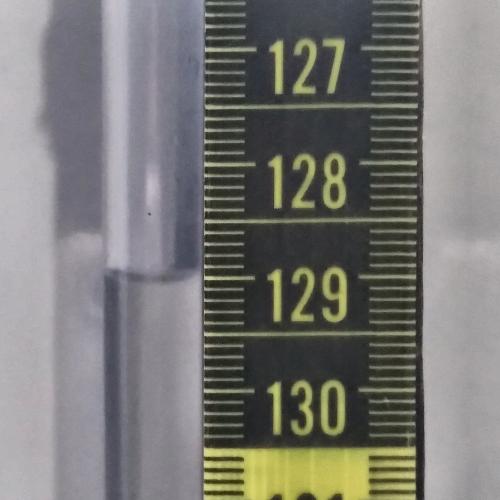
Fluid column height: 129.0 cm